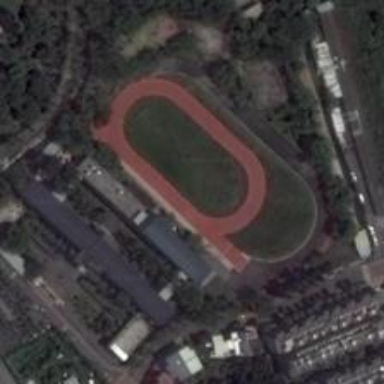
The playground surround itself with thick woods and eidifices .